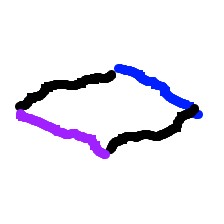
Shape: rhombus